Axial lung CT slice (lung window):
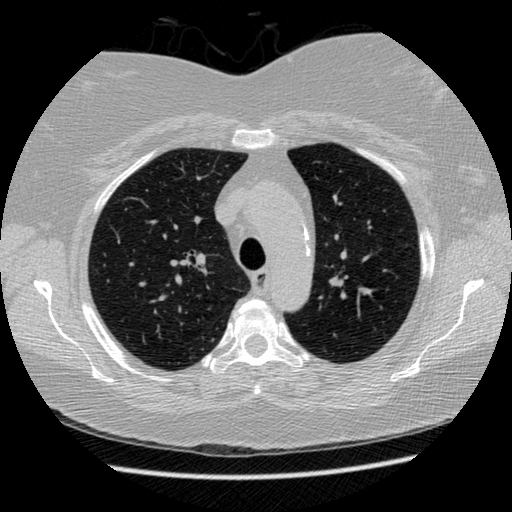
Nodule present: no